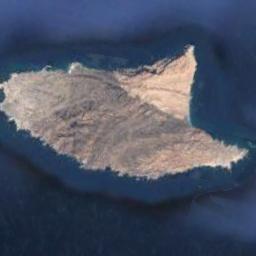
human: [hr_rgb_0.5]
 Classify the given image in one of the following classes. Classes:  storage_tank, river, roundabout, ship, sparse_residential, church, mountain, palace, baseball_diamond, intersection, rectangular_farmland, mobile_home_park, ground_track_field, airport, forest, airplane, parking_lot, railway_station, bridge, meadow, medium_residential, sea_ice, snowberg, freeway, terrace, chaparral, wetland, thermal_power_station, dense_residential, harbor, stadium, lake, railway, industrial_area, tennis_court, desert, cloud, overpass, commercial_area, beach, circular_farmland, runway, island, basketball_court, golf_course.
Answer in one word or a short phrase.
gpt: island